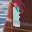
Label: 1